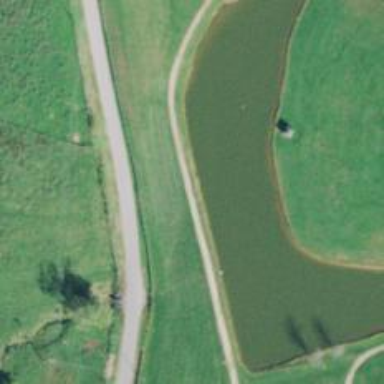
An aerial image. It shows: Path for both road and golf.